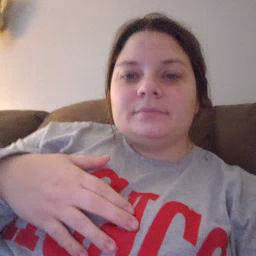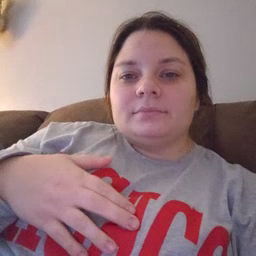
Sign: underwear